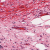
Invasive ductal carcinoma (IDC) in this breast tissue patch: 0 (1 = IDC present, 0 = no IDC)